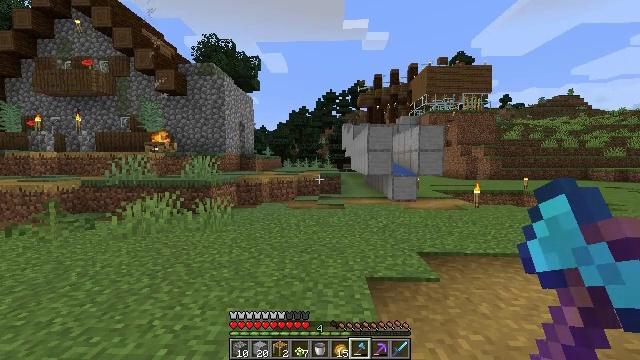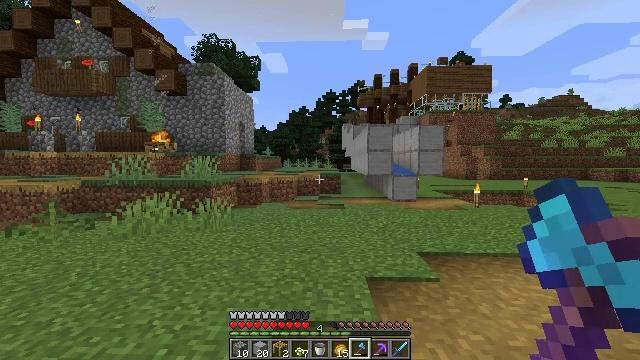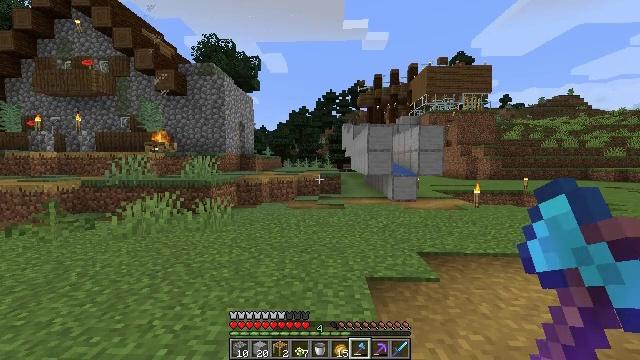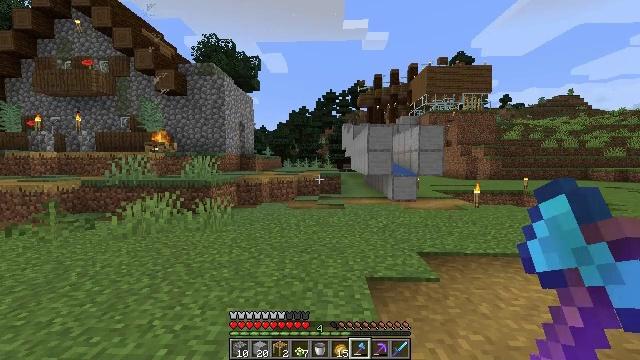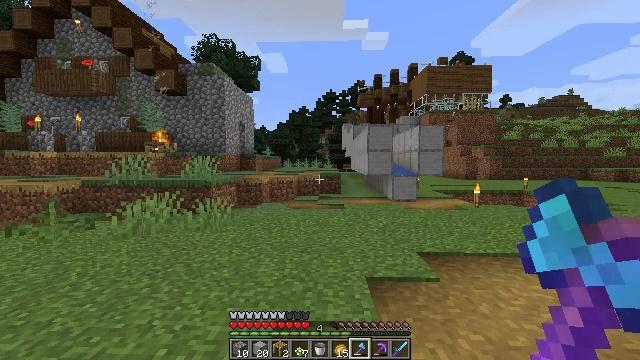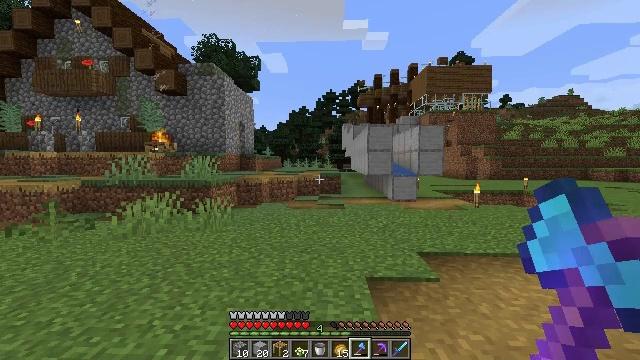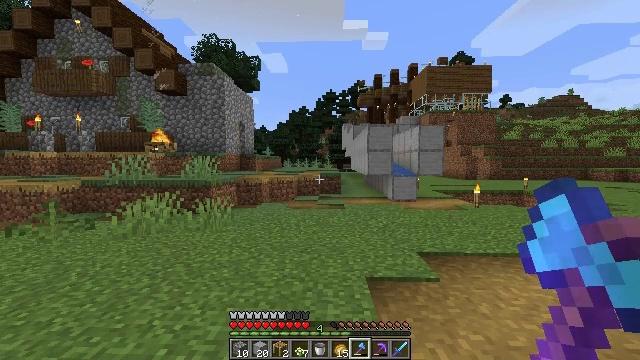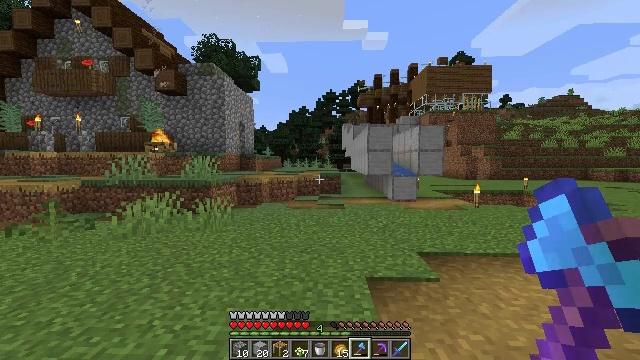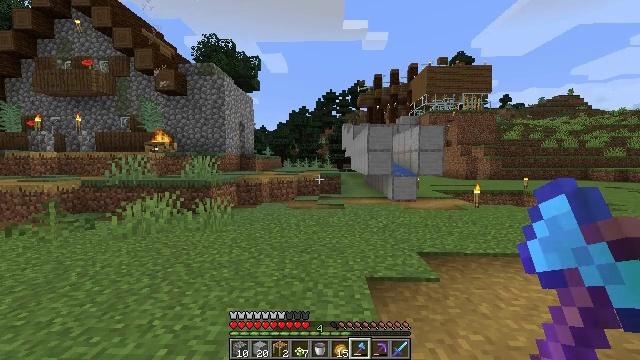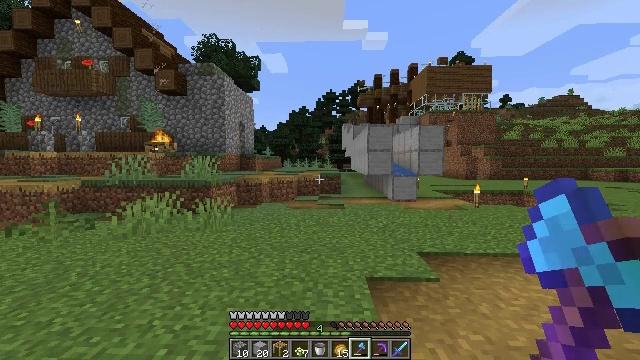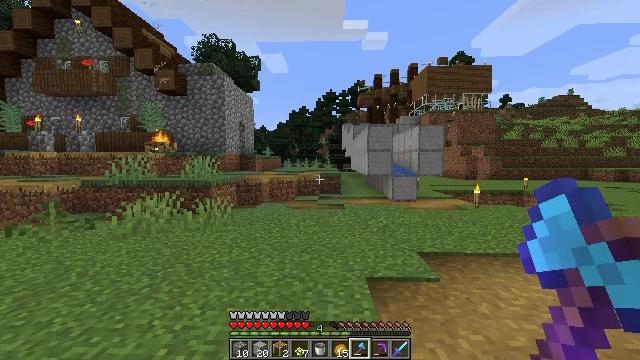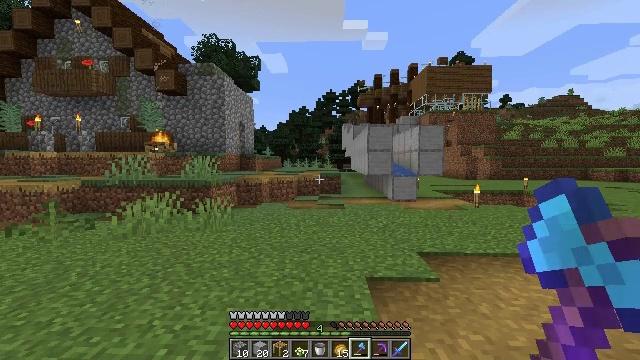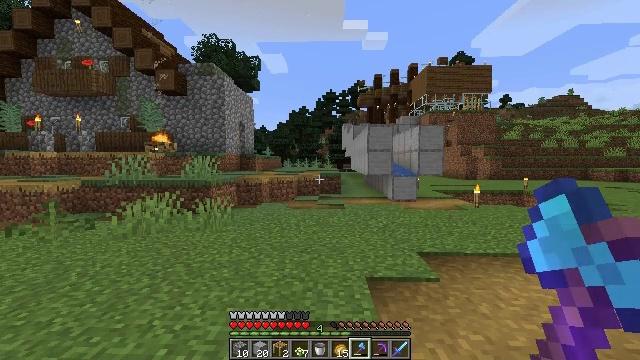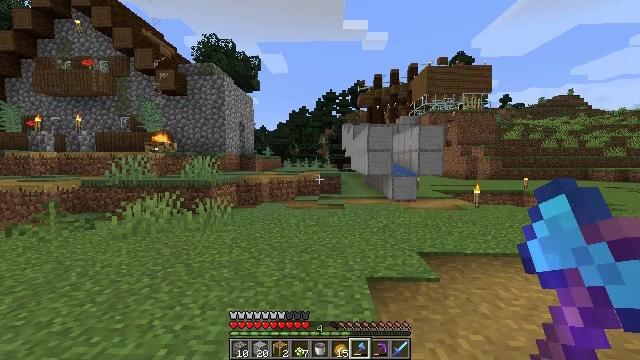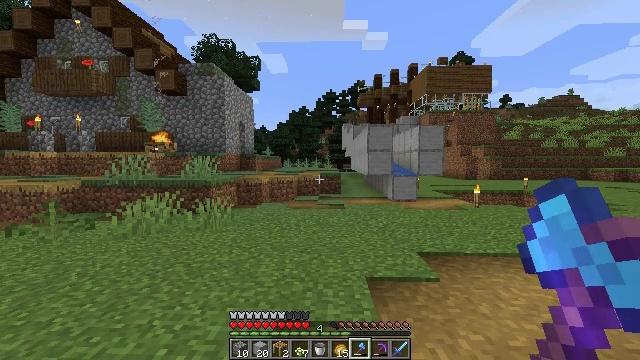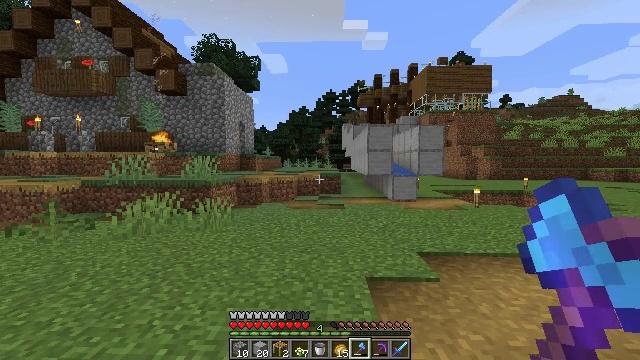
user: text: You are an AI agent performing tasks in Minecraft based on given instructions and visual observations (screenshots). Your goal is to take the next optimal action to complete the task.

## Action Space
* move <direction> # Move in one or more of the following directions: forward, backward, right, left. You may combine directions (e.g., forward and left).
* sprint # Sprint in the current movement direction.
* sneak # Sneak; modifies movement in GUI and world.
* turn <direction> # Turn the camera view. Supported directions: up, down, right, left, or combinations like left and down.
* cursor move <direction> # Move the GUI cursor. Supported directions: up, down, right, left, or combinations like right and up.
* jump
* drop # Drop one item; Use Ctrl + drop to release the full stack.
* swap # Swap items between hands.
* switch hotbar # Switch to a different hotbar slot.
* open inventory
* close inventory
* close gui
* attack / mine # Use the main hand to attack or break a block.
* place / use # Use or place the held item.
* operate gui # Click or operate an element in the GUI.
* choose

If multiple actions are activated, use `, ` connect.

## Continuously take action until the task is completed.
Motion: motion action
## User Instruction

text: Harvest tall grass for seeds.
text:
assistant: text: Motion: no_op
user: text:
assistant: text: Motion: no_op
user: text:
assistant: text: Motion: no_op
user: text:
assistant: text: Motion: no_op
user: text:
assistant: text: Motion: no_op
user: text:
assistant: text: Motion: no_op
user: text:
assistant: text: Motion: no_op
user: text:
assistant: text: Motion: no_op
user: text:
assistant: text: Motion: no_op
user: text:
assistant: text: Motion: no_op
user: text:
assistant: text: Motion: no_op
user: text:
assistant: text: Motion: no_op
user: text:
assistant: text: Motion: no_op
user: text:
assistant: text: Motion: no_op
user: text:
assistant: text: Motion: no_op
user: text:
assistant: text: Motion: no_op
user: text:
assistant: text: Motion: no_op
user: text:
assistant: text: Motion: no_op
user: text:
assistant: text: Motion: no_op
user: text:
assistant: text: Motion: no_op
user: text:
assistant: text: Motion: no_op
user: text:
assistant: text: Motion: no_op
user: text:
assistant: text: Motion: no_op
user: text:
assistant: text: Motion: no_op
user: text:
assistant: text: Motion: no_op
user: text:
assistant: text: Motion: no_op
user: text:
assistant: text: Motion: no_op
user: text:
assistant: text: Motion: no_op
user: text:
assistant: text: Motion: no_op
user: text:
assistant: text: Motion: no_op